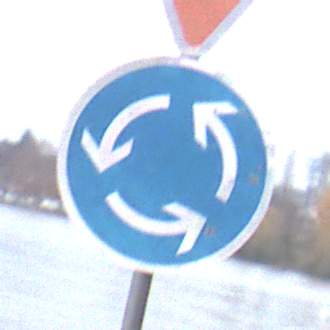
Verkehrszeichen: Kreisverkehr
Zusatzzeichen oben: VorfahrtGewaehren
Umgebung: Outdoor, Nature
Tageszeit: MorningAfternoon
Wetter: Overcast
Licht: Natural
Jahreszeit: NotSpecified
Kontrast: LowContrast